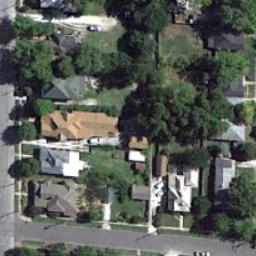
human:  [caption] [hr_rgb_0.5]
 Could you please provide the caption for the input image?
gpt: The medium residential area has some dense houses and trees .

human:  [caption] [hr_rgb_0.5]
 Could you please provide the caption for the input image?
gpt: There are a lot of trees in mid-sized residential areas .

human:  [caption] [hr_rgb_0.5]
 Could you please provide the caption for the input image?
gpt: There are many trees and buildings in the middle residential area .

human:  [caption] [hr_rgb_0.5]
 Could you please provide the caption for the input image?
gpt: The medium residential is on the grass next to some trees and road .

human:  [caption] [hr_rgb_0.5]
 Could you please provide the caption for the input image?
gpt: There are many green trees and some buildings on the medium residential area .